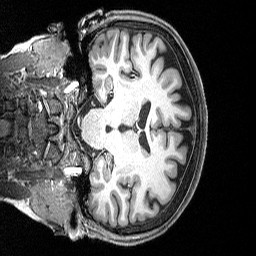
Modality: T1w
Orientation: coronal
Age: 46
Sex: male
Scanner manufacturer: siemens
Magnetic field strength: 3 T
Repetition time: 2.3 s
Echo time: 0.00298 s